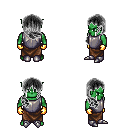
a pixel art fantasy rpg character, male body template, orc, green skin, steel chest armor, robe skirt, gray right-swept hairstyle, gold gloves, metal boots, four views (front, back, left, right), 2x2 character sprite sheet, small pixel art, hard edges, no anti-aliasing